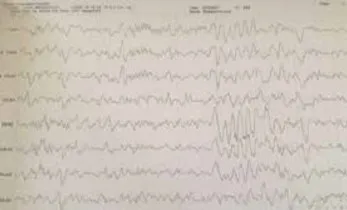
First EEG; Taken while the patient is sleep.
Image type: electrography (eeg)